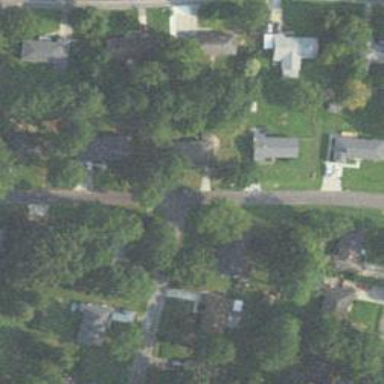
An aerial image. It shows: Neighborhood.